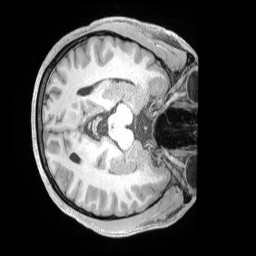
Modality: T1w
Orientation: axial
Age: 32
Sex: male
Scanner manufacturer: siemens
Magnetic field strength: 3 T
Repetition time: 2 s
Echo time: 0.00211 s